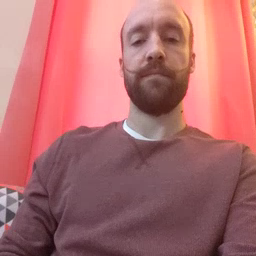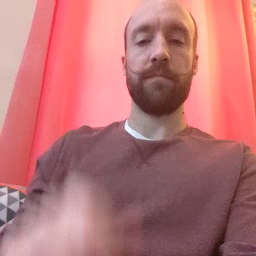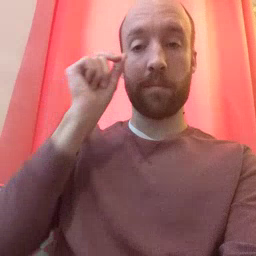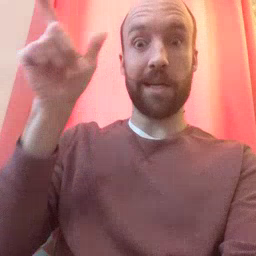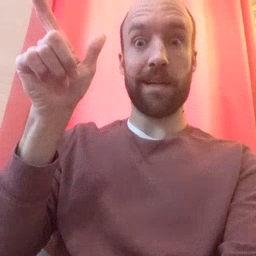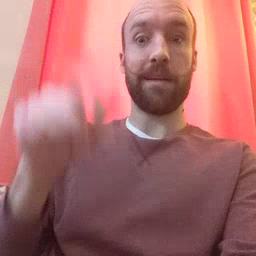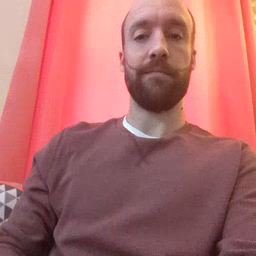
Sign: awake